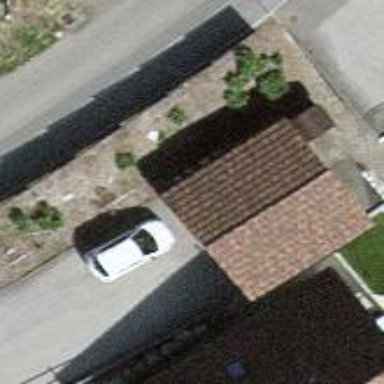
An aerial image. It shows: Garage building.